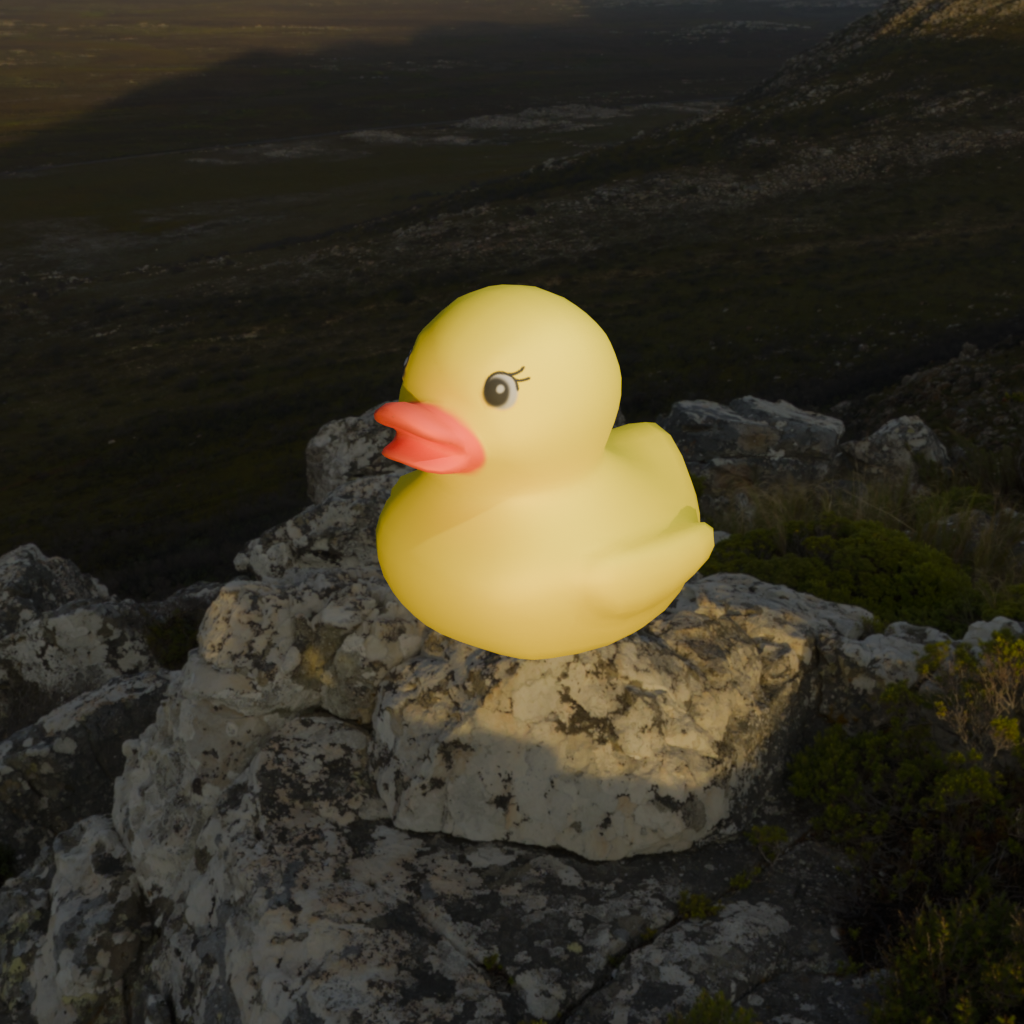
an image of a yellow rubber duck seen from <front_left> in a golden sunset over rocky mountains.